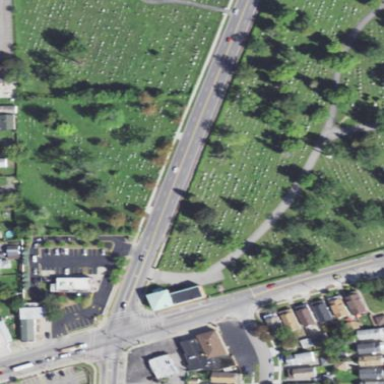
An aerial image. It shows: Graveyard.